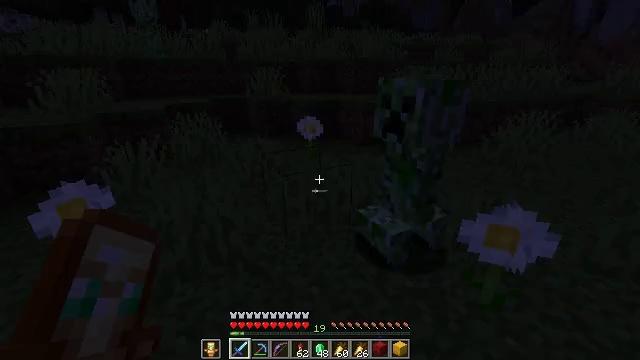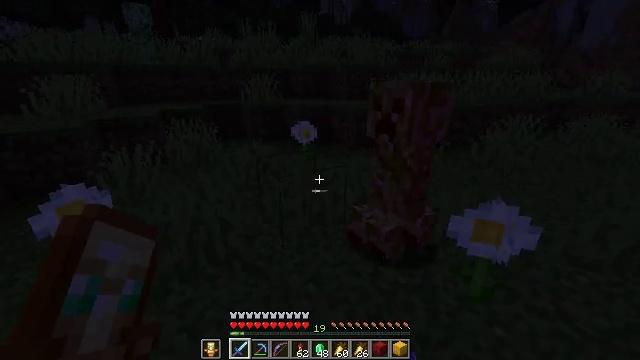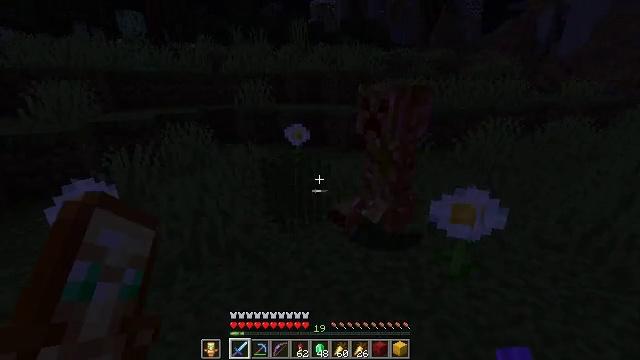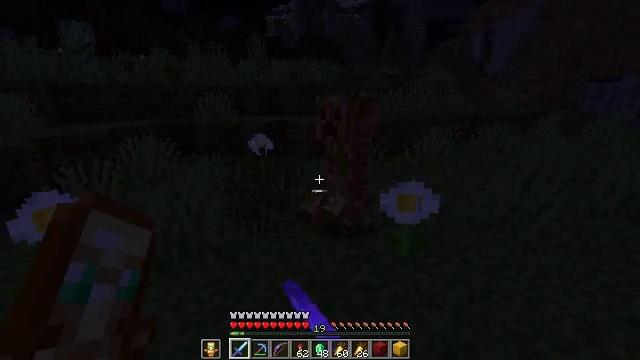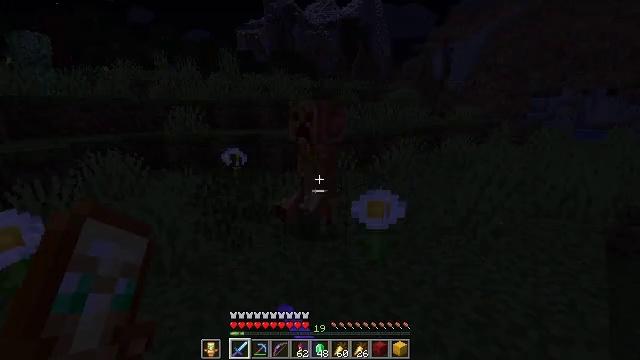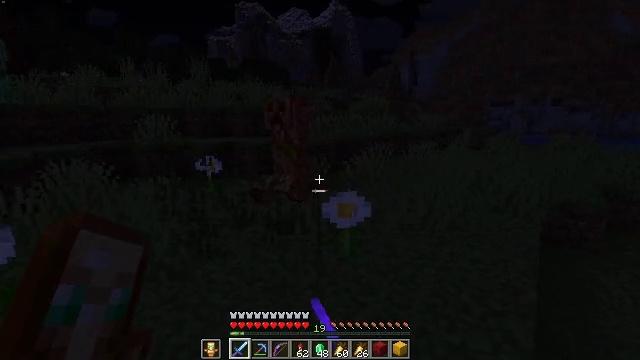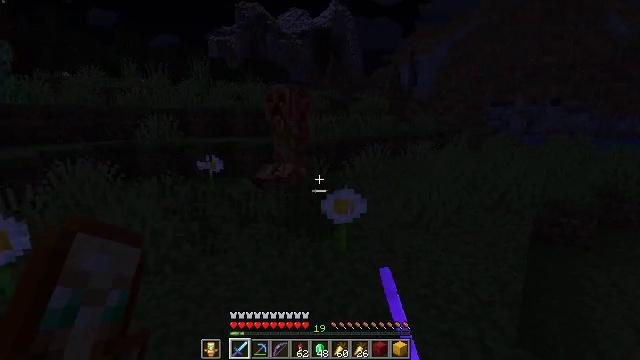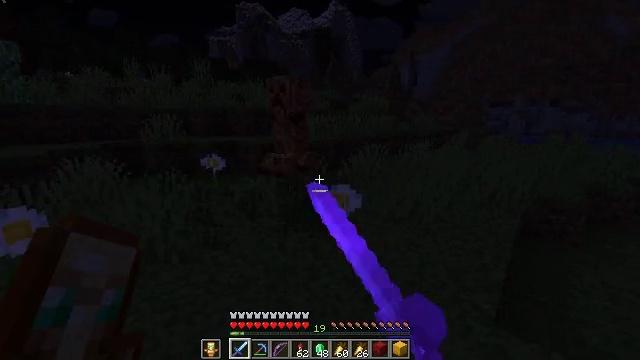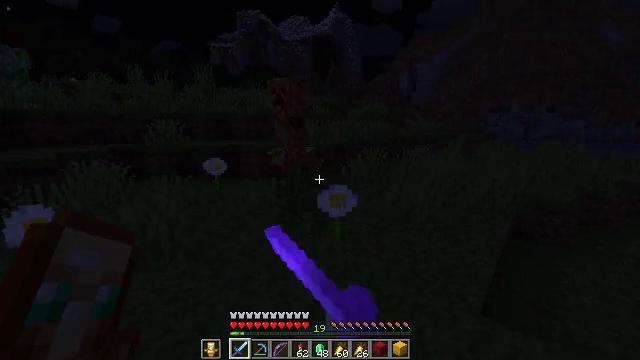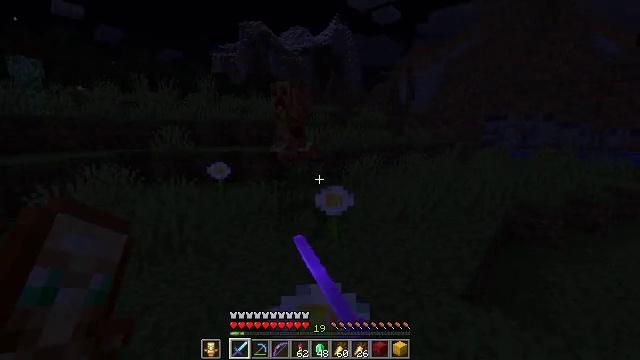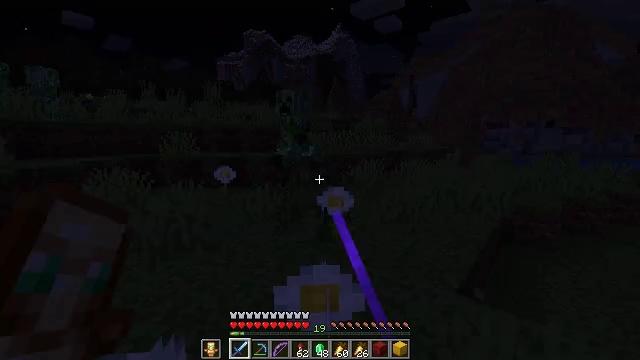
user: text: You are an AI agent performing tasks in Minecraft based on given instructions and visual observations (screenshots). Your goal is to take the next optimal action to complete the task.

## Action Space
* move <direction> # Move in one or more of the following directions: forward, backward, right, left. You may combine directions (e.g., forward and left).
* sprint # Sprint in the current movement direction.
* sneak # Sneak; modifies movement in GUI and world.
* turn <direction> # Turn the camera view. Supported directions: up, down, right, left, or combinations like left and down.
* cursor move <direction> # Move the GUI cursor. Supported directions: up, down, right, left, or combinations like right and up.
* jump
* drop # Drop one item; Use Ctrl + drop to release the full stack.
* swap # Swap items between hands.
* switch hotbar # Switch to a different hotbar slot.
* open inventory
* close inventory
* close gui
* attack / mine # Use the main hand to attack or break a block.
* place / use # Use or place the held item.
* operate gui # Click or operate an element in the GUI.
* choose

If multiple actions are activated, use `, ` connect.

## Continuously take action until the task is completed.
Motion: motion action
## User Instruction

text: Clear the ground by mining grass.
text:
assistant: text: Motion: move back, turn right and up
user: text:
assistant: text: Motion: move back, turn right and up, attack / mine
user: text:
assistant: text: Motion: move back, turn right and up, attack / mine
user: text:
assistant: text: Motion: move back, turn right and up, attack / mine
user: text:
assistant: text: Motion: move back, turn right and up
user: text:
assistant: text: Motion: move back, attack / mine
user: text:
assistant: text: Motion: move back, attack / mine
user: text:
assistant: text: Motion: move back, turn up
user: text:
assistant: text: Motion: move back, turn up
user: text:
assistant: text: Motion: move back, turn up
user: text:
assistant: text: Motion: no_op